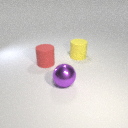
large yellow rubber cylinder to the right of large purple metal sphere